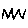
Label: zigzag